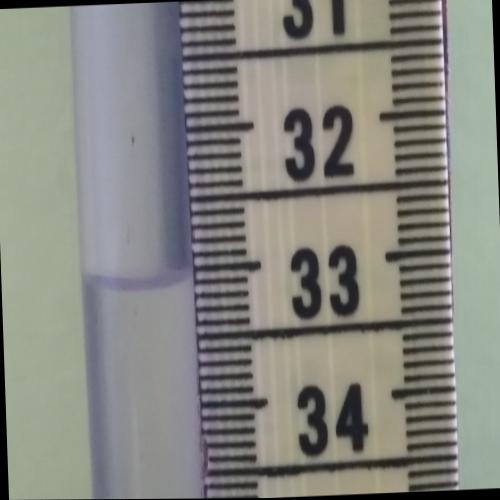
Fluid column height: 33.1 cm